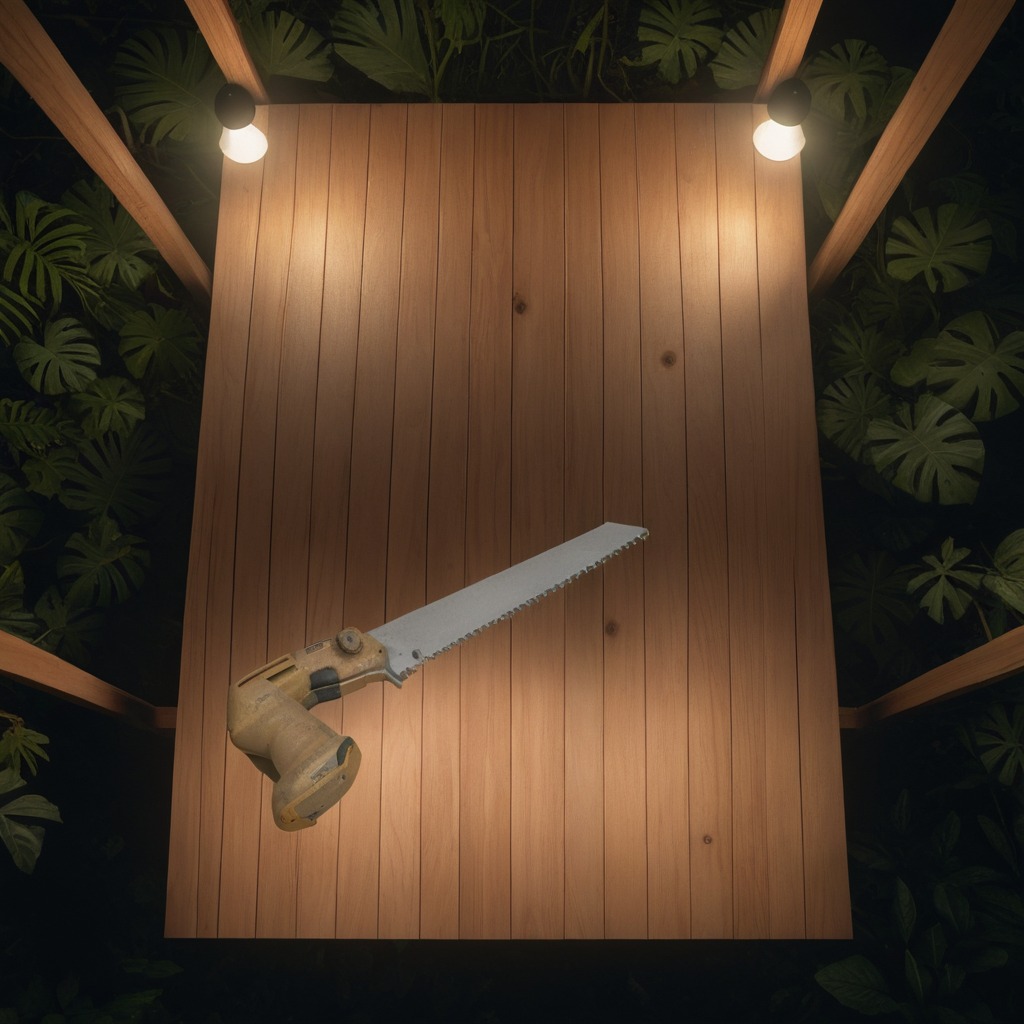
A metal saw is lying on a wooden table inside a jungle field workshop tent at night.